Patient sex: M
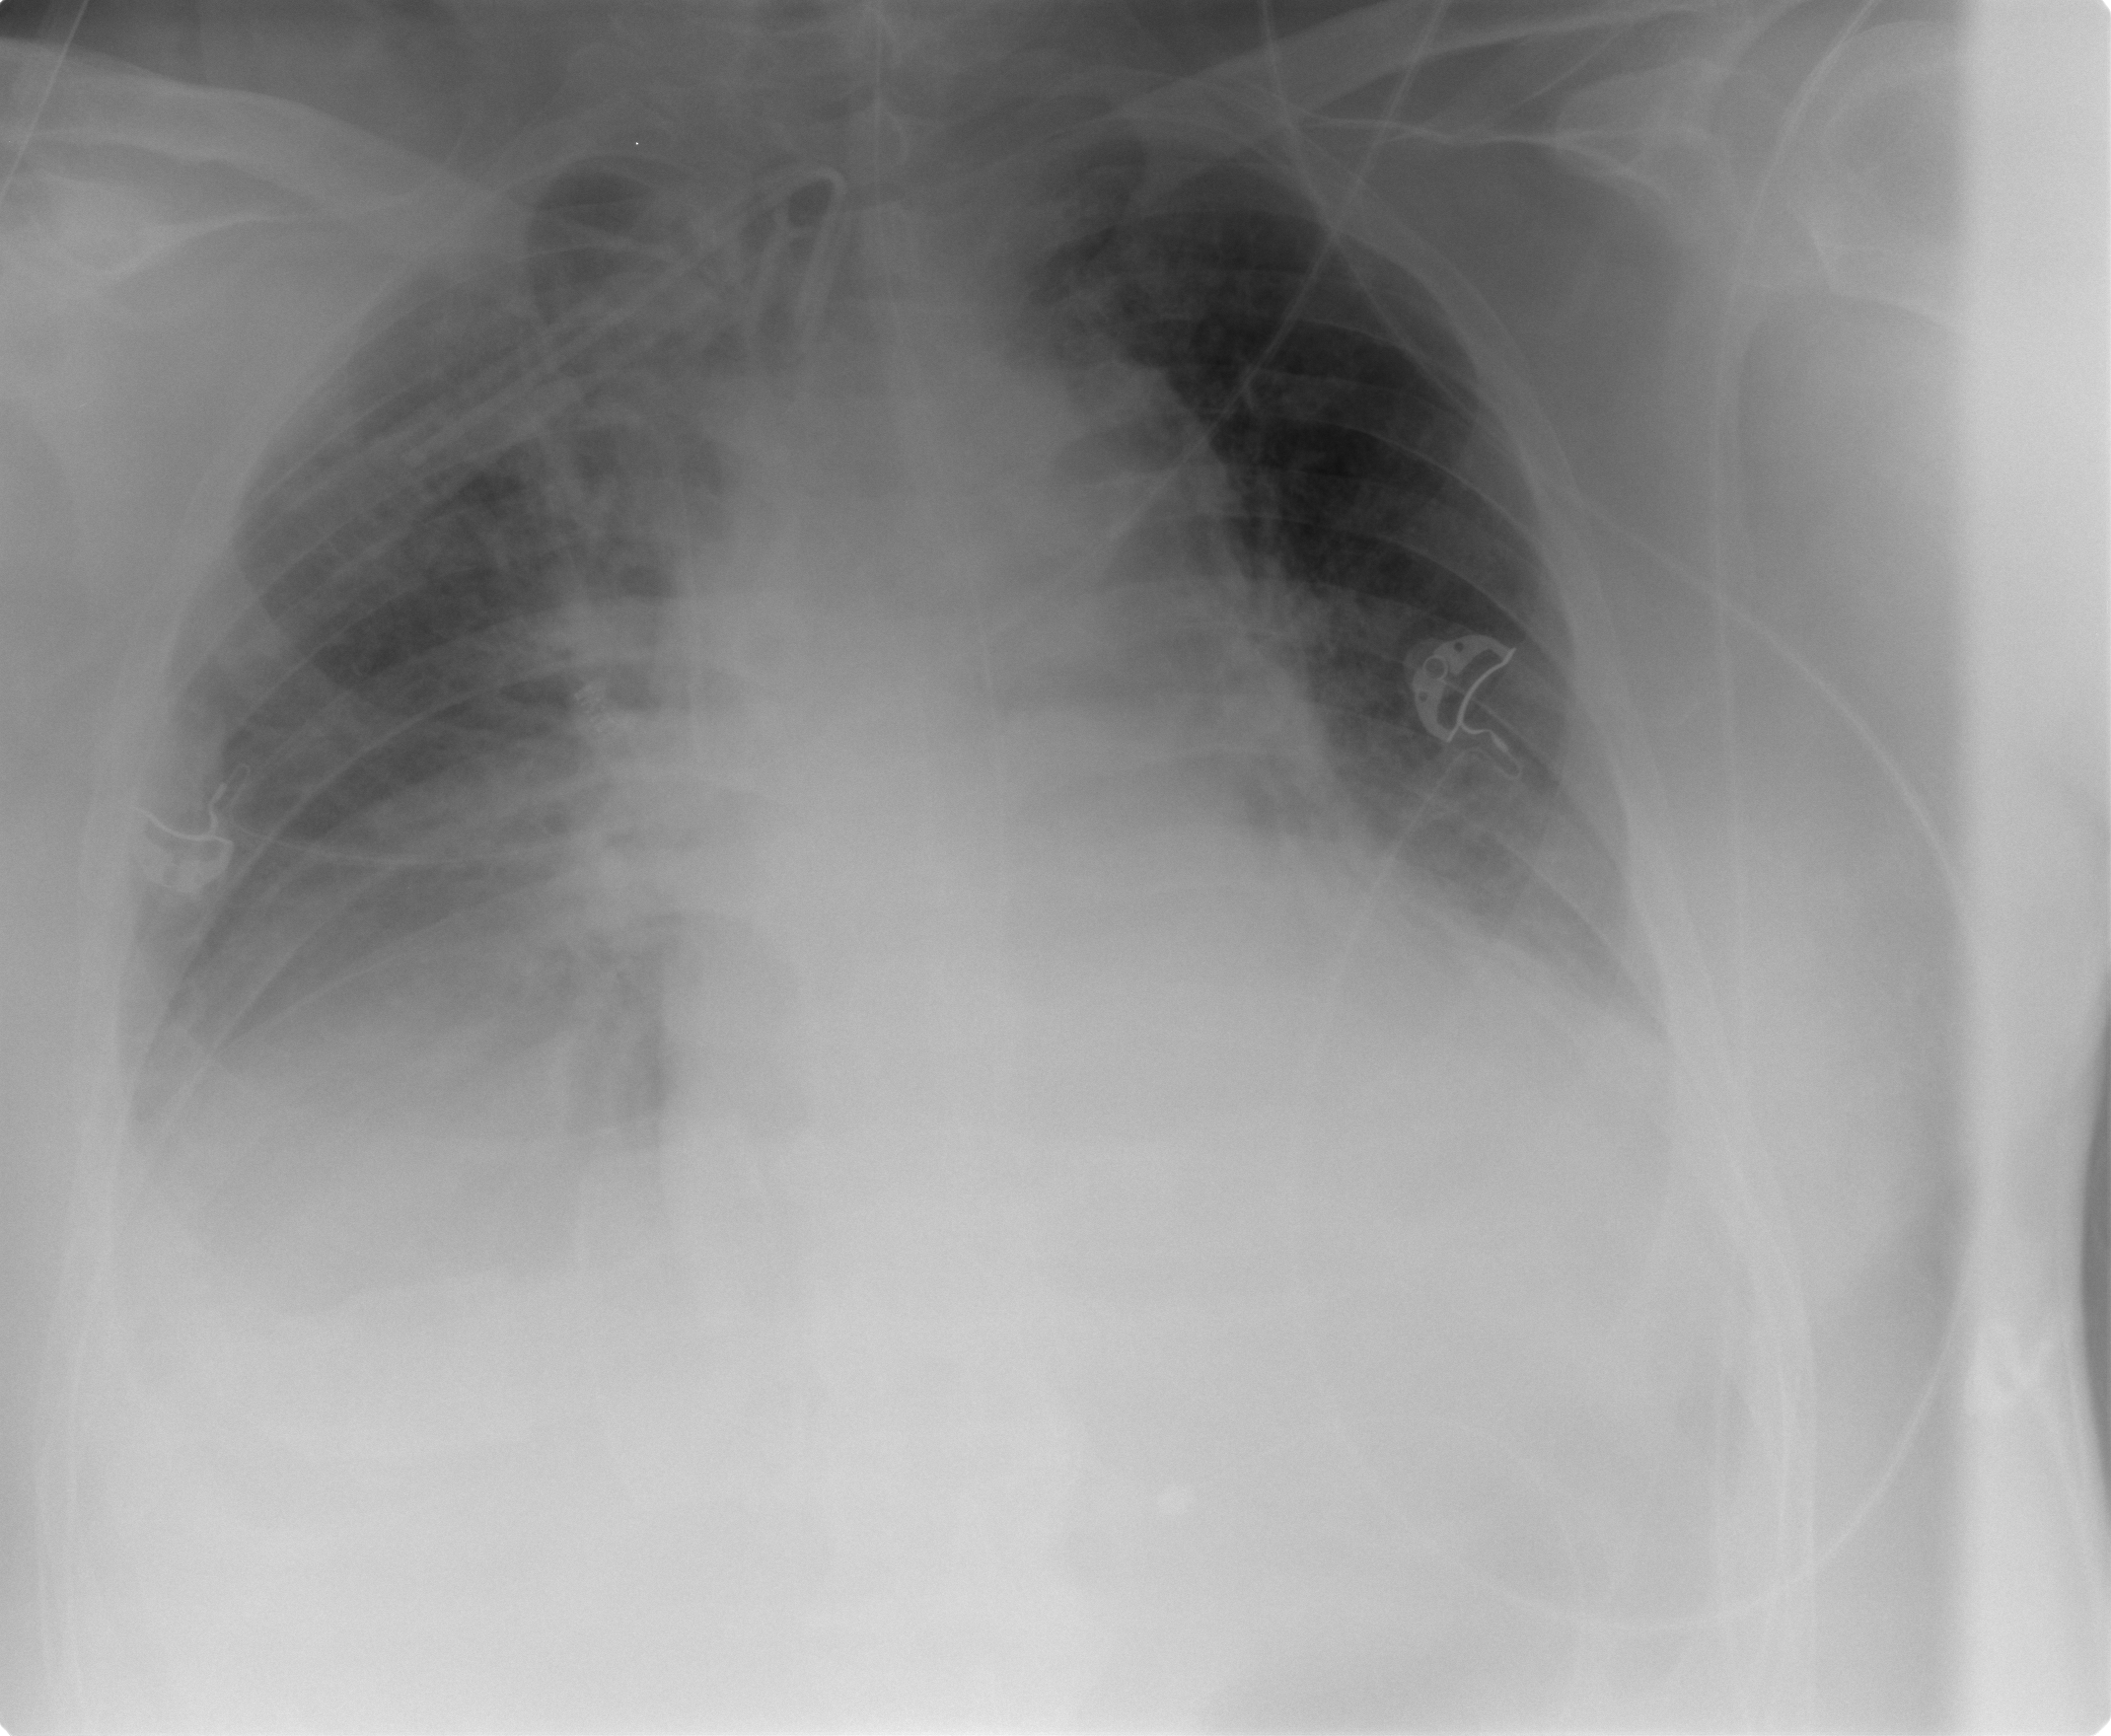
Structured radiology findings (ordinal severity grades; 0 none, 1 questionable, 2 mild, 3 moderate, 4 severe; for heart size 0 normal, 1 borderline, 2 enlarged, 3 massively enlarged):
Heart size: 2
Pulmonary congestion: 3
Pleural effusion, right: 2
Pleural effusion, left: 2
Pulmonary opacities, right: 2
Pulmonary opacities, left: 0
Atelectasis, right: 2
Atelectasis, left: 2